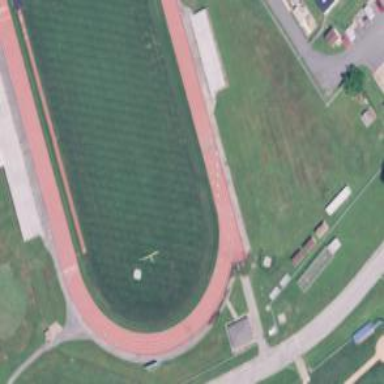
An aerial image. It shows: Track in leisure land.